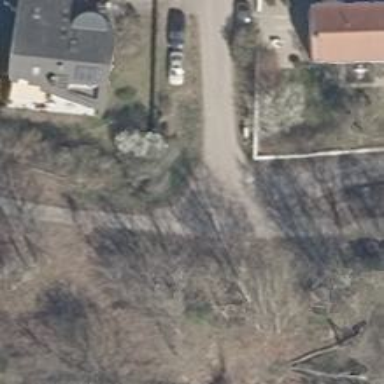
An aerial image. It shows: Path.